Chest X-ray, AP view. Patient: 57 years old, sex M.
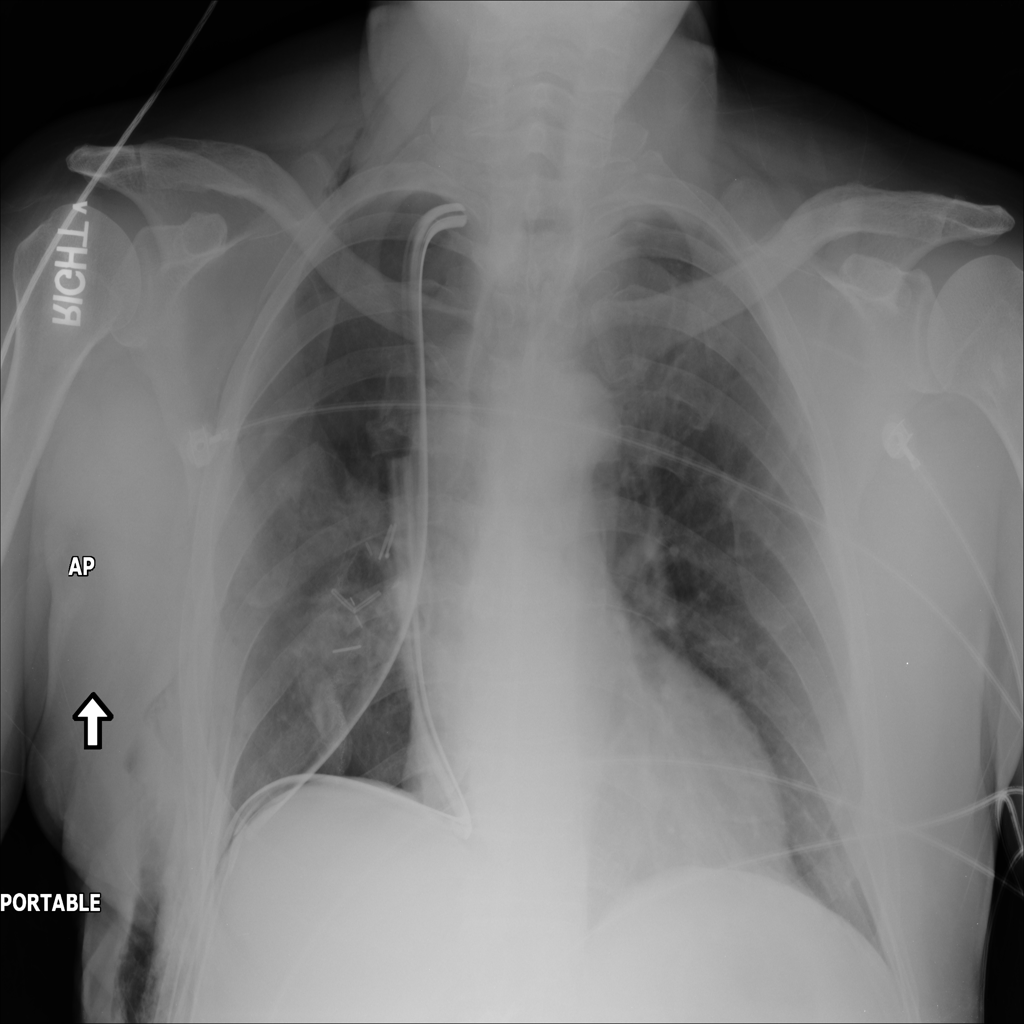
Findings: Emphysema, Mass, Pneumothorax